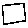
Label: square